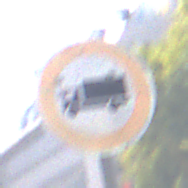
Verkehrszeichen: VerbotFuerKraftfahrzeugeUeberDreiKommaFuenfTonnen
Umgebung: Outdoor, Urban
Tageszeit: MorningAfternoon
Wetter: Clear
Licht: Natural
Jahreszeit: NotSpecified
Kontrast: HighContrast